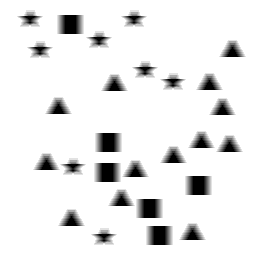
Squares: 6
Triangles: 13
Stars: 8
Total shapes: 27